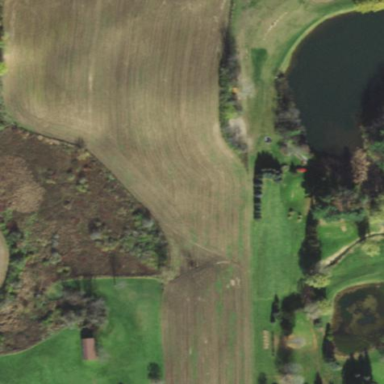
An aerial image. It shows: Rough area in golf course.